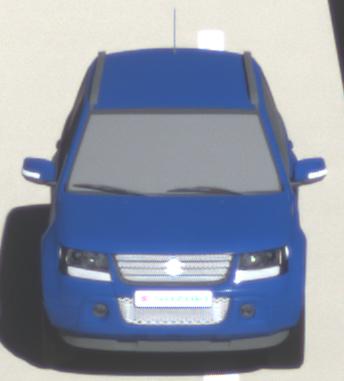
Make: Suzuki
Model: Grand Vitara
Detailed model: Gen. 1 JT
Model produced from: 2009
Model produced until: 2012
Doors: 5
Color: blue
Road condition: dry road
Daytime: morning or afternoon
Contrast: high contrast